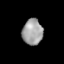
Tissue: lung
Cell type: Epithelial cells
Senescence score: 0.2084
Nuclear area (px): 517
Mean DAPI intensity: 159.903